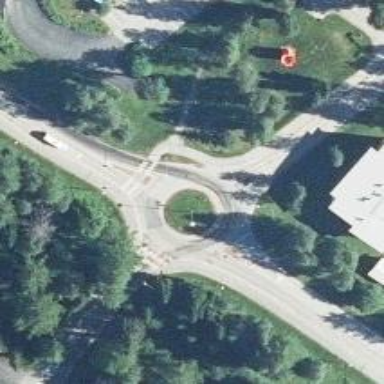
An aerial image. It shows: Secondary road with asphalt surface leading to roundabout junction.